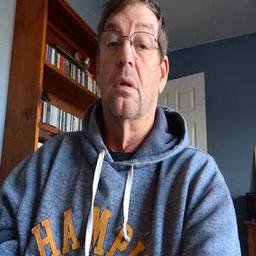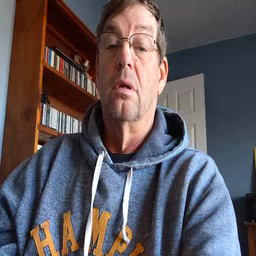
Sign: nose